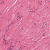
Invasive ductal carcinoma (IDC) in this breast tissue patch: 0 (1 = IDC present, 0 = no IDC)